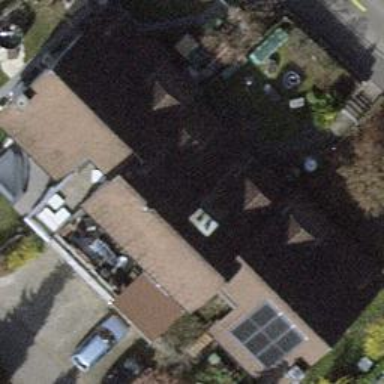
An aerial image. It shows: Terrace building.